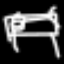
Label: bed